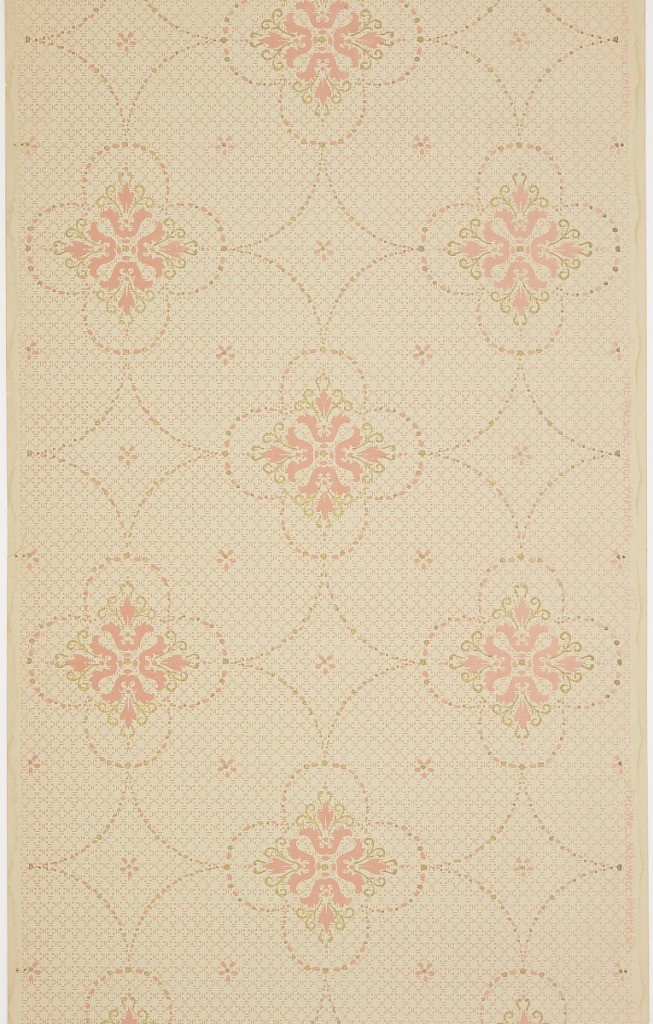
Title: Ceiling paper
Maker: Wallace Wall-Paper Co., Cortland, New York
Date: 1905–1915
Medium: Machine-printed paper, liquid mica
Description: On light blue ground, floral motifs composed of four pink flowers with green scrolls surrounded by scalloped frame and linked by treillage.